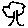
Label: tree